Interaction volume radius: 5 \u00c5
Interaction volume height: 30 \u00c5
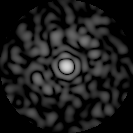
Disorder parameter: 0.8627